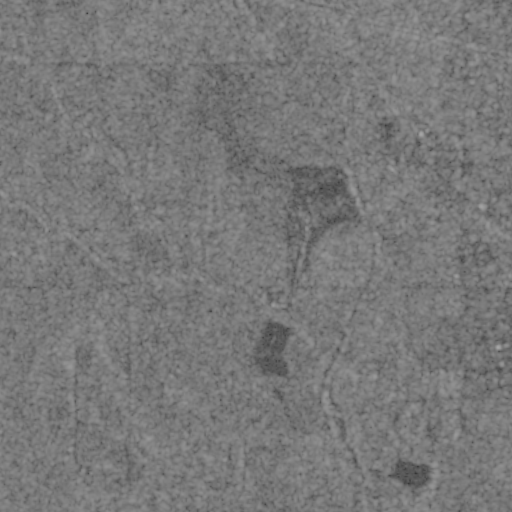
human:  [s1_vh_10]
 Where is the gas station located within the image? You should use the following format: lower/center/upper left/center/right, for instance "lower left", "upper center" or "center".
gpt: The gas station is located in the upper right of the image.
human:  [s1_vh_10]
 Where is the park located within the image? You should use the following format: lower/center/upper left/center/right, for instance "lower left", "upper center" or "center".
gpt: The park is located in the right of the image.
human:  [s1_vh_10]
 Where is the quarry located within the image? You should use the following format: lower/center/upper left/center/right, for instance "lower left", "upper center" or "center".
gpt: The quarry is located in the center right of the image.
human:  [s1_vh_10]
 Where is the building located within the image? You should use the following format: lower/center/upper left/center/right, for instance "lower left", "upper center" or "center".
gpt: The building is located in the upper right of the image.
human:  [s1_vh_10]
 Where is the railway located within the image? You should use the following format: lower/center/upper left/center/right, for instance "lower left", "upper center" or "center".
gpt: The railway is located in the upper right of the image.
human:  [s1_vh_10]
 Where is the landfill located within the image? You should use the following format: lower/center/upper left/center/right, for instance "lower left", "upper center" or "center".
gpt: There is no landfill in the image.

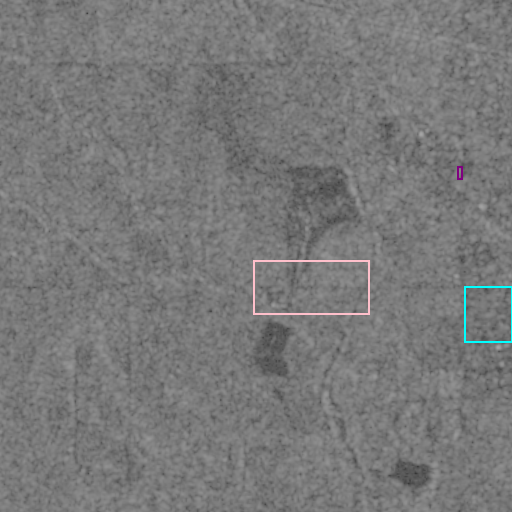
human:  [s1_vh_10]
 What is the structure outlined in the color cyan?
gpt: The structure outlined in cyan is a park.
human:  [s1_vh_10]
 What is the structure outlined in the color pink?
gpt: The structure outlined in pink is a quarry.
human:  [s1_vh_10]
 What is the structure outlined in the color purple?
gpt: The structure outlined in purple is a building.
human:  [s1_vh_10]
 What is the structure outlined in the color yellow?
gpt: There is no yellow outline.